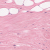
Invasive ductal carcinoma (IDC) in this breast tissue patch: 0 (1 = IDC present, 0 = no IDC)